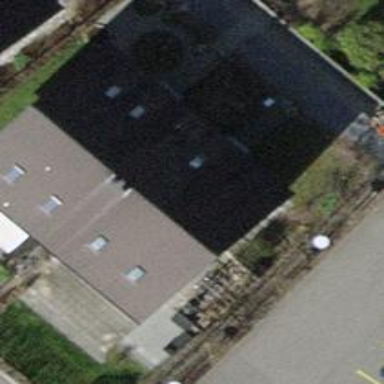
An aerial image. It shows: Terrace building.